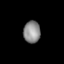
Tissue: lung
Cell type: Myeloid cells
Senescence score: 0.2149
Nuclear area (px): 362
Mean DAPI intensity: 140.235